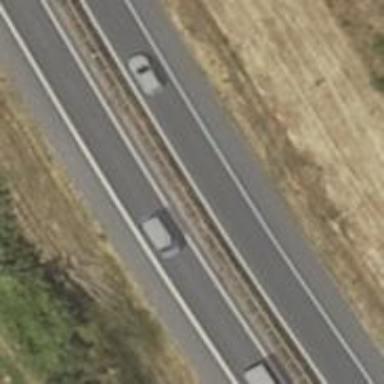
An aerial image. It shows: Asphalt motorway categorized as trunk road.